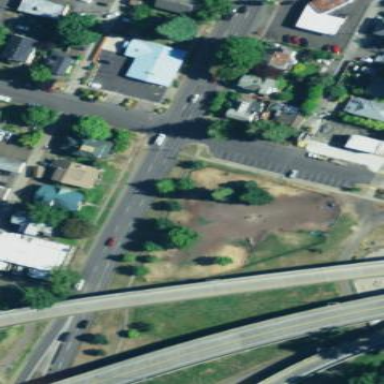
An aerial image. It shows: Fenced dog park area for leisure land.